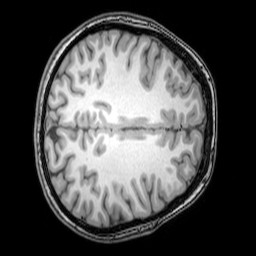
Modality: T1w
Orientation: axial
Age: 22
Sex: female
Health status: healthy
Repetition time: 0.081 s
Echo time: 0.037 s